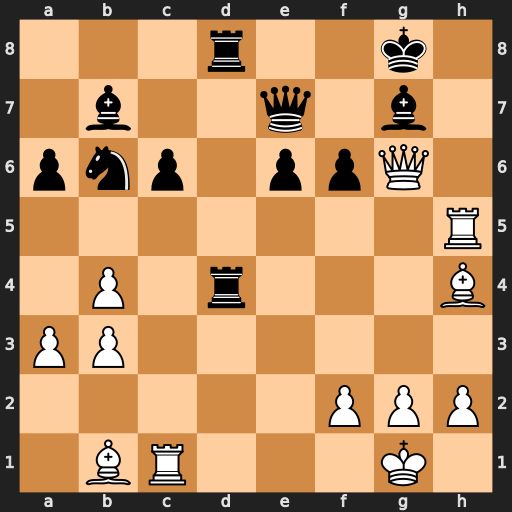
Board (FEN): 3r2k1/1b2q1b1/pnp1ppQ1/7R/1P1r3B/PP6/5PPP/1BR3K1
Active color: w
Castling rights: -
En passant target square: -
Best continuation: Rh8+ Kxh8 Qh7#